Question:
I'm trying to access album and camera but I can't because I can't call showCamera and showAlbum functions, does any one have an idea for this issue?
> showAlbum and ShowCamera can't be called
import UIKit
'''
class ViewController: UIViewController, UIImagePickerControllerDelegate, UINavigationControllerDelegate {
@IBOutlet weak var imageView: UIImageView!
var result : UIImage?
let cameraPicker = UIImagePickerController()
var pickedImage = UIImage()
override func viewDidLoad() {
super.viewDidLoad()
cameraPicker.delegate = self
}
//For Catch Button
@IBAction func CatchButton(sender: AnyObject) {
let actionSheet = UIAlertController(title: "Catch", message: nil, preferredStyle:.actionSheet)
actionSheet.addAction(UIAlertAction(title: "Camera", style: .default, handler:{
action in
self.showCamera()
}))
actionSheet.addAction(UIAlertAction(title: "Album", style: .default, handler: {
action in
self.showAlbum()
}))
actionSheet.addAction(UIAlertAction(title: "Cancel", style: .cancel, handler: nil ))
self.present(actionSheet, animated: true, completion: nil )
func showCamera(){
cameraPicker.sourceType = .camera
present(cameraPicker, animated: true, completion: nil)
}
func showAlbum(){
cameraPicker.sourceType = .savedPhotosAlbum
present(cameraPicker, animated: true, completion: nil)
}
func imagePickerController(picker: UIImagePickerController, didFinishPickingMediaWithInfo: [String : AnyObject]){
dismiss(animated: true, completion: nil)
pickedImage = didFinishPickingMediaWithInfo [UIImagePickerControllerOriginalImage] as! UIImage
imageView.image = pickedImage
}
func imagePickerControllerDidCancel(picker: UIImagePickerController){
dismiss(animated: true, completion: nil)
}
}
override func didReceiveMemoryWarning() {
super.didReceiveMemoryWarning()
// Dispose of any resources that can be recreated.
}
}
'''
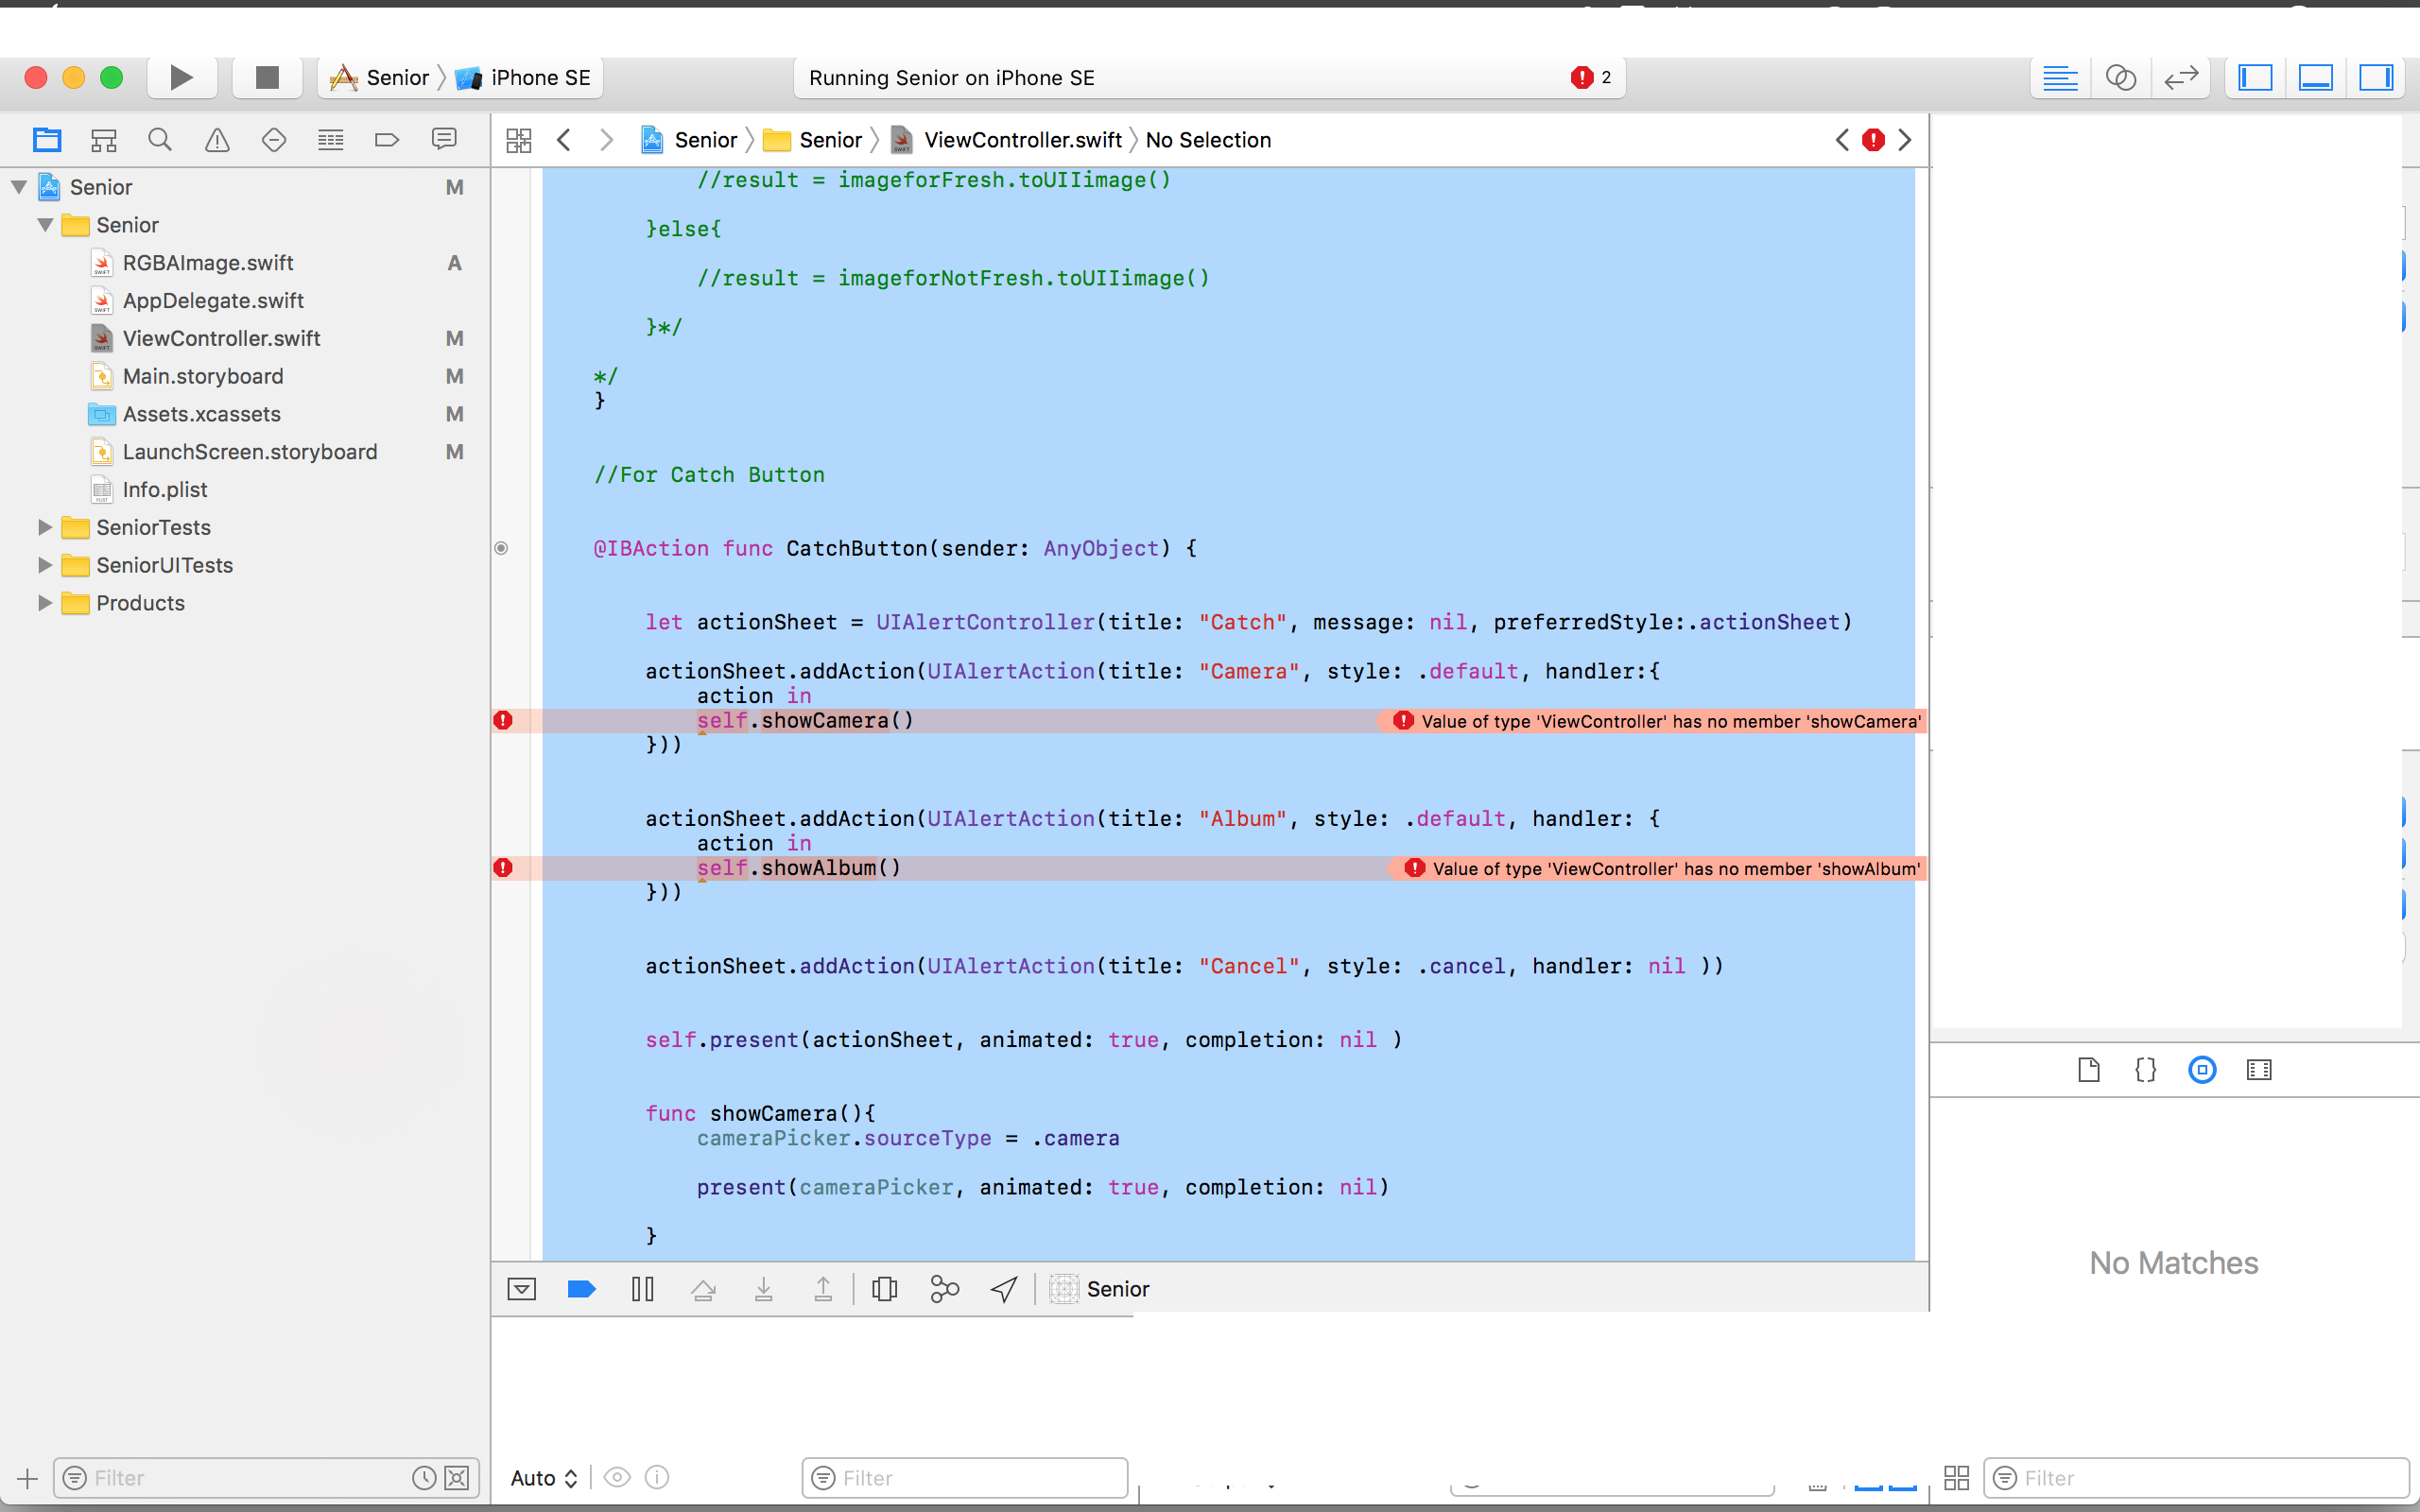
Answer: Get your functions out of the 'CatchButton'
'''
class ViewController: UIViewController, UIImagePickerControllerDelegate, UINavigationControllerDelegate {
@IBOutlet weak var imageView: UIImageView!
var result : UIImage?
let cameraPicker = UIImagePickerController()
var pickedImage = UIImage()
override func viewDidLoad() {
super.viewDidLoad()
cameraPicker.delegate = self
}
//For Catch Button
@IBAction func CatchButton(sender: AnyObject) {
let actionSheet = UIAlertController(title: "Catch", message: nil, preferredStyle:.actionSheet)
actionSheet.addAction(UIAlertAction(title: "Camera", style: .default, handler:{
action in
self.showCamera()
}))
actionSheet.addAction(UIAlertAction(title: "Album", style: .default, handler: {
action in
self.showAlbum()
}))
actionSheet.addAction(UIAlertAction(title: "Cancel", style: .cancel, handler: nil ))
self.present(actionSheet, animated: true, completion: nil )
}
func showCamera(){
cameraPicker.sourceType = .camera
present(cameraPicker, animated: true, completion: nil)
}
func showAlbum(){
cameraPicker.sourceType = .savedPhotosAlbum
present(cameraPicker, animated: true, completion: nil)
}
func imagePickerController(picker: UIImagePickerController, didFinishPickingMediaWithInfo: [String : AnyObject]){
dismiss(animated: true, completion: nil)
pickedImage = didFinishPickingMediaWithInfo [UIImagePickerControllerOriginalImage] as! UIImage
imageView.image = pickedImage
}
func imagePickerControllerDidCancel(picker: UIImagePickerController){
dismiss(animated: true, completion: nil)
}
override func didReceiveMemoryWarning() {
super.didReceiveMemoryWarning()
// Dispose of any resources that can be recreated.
}
'''
}